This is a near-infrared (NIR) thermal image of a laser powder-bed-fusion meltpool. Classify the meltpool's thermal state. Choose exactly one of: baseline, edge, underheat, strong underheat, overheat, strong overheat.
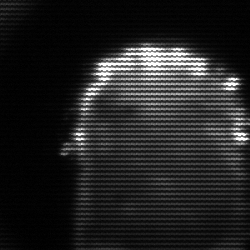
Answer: baseline